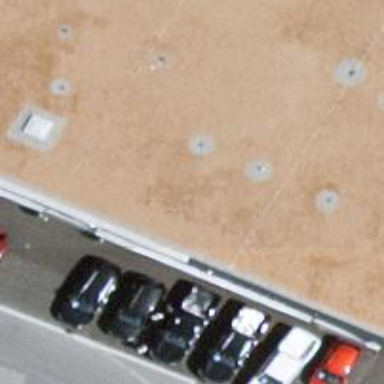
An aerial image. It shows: Car shop.